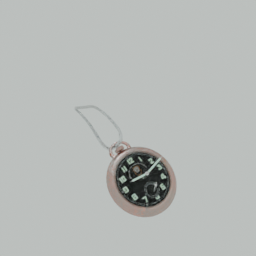
Label: decoration